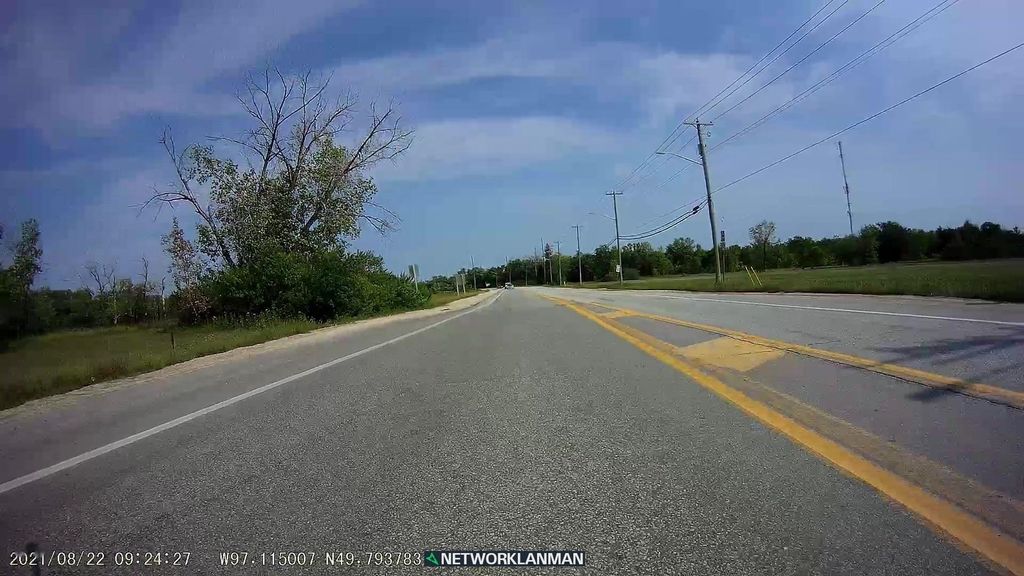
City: winnipeg